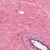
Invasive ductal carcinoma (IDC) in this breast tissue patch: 0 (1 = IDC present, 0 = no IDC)